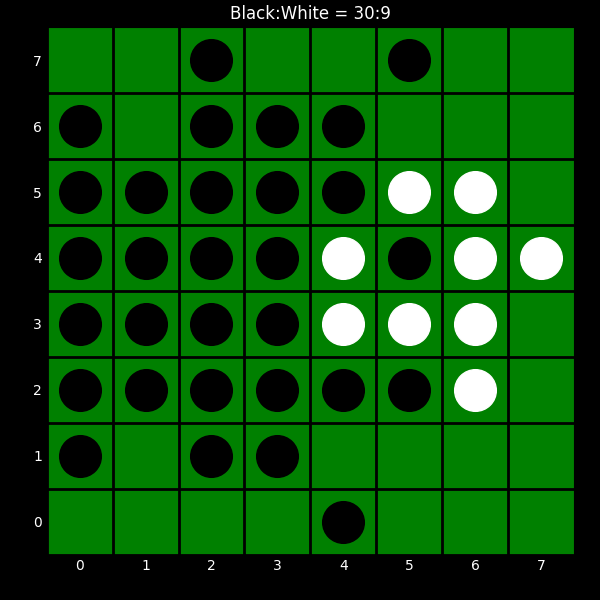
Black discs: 30
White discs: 9